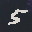
Label: 5